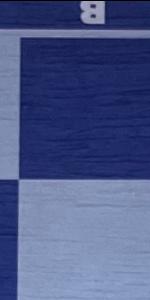
Label: Empty